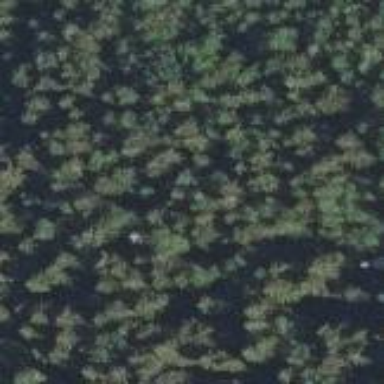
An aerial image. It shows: Swamp in wetland area.